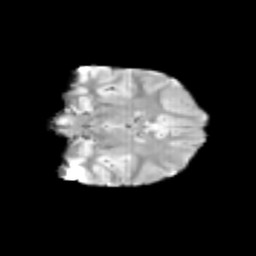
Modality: T2w
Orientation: coronal
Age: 9
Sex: female
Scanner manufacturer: siemens
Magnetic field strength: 3 T
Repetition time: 3.8 s
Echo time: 0.07 s